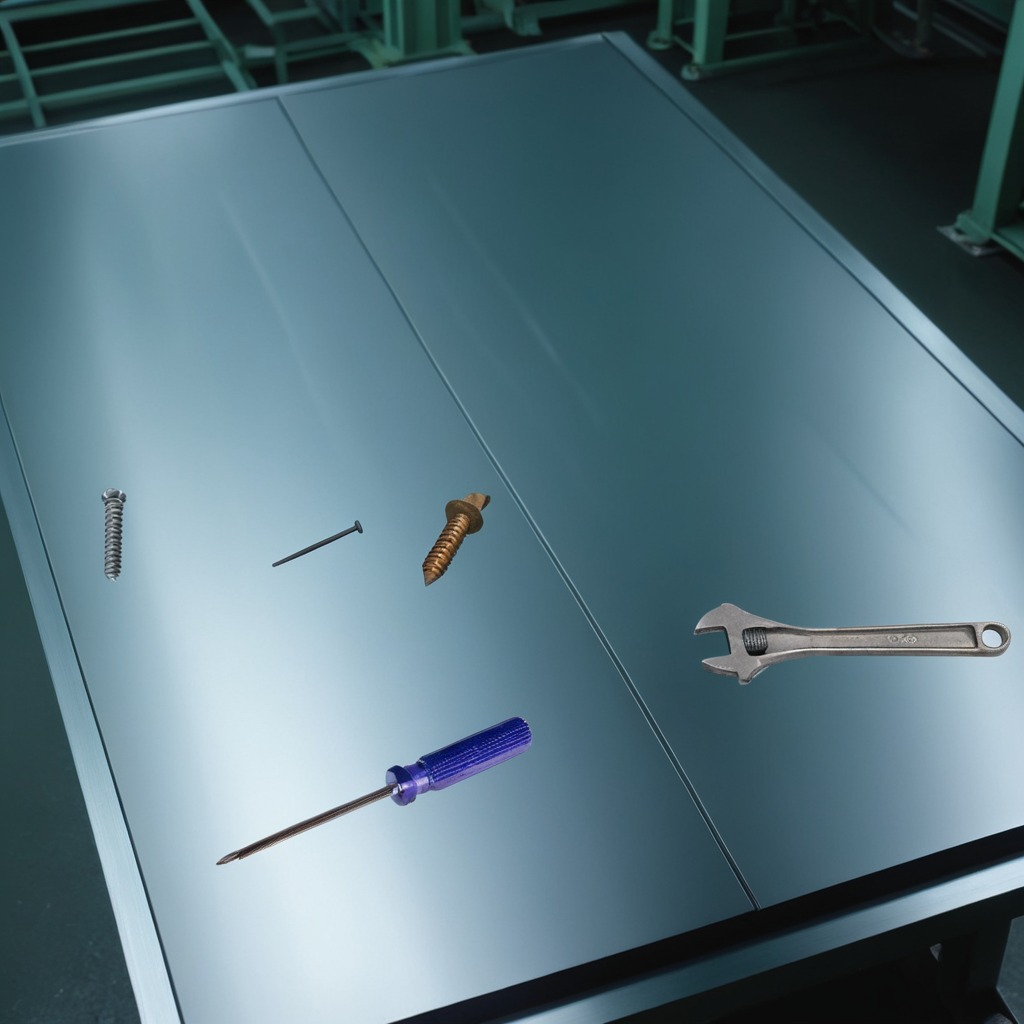
A metal machine screw, an iron nail, a coiled metal spring, a screwdriver, and a wrench are lying on a metal table in a machine shop under fluorescent lights.